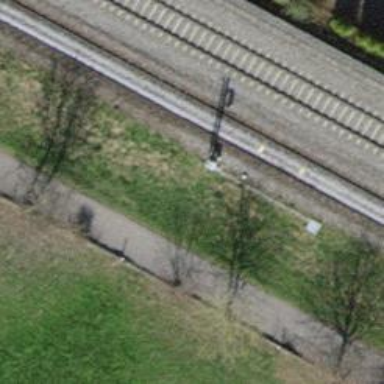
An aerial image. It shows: Railway signal.